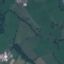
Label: Pasture